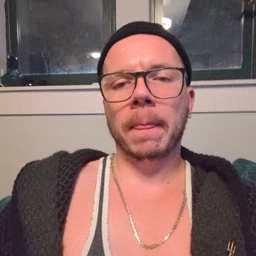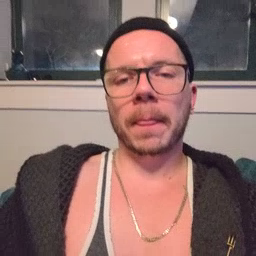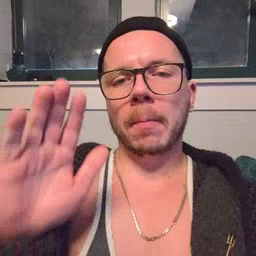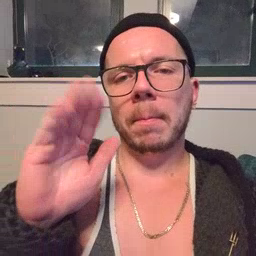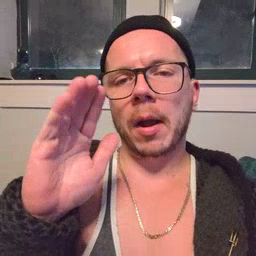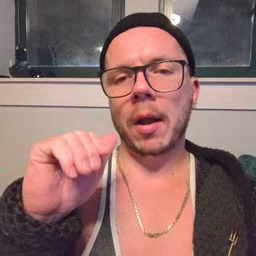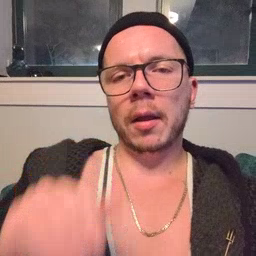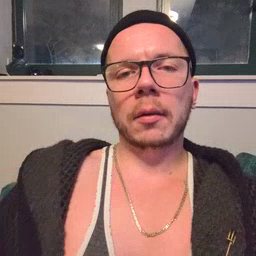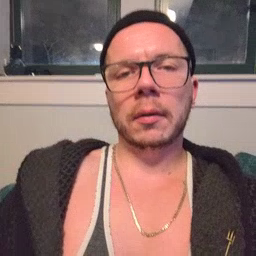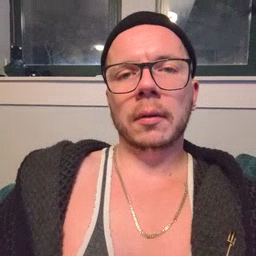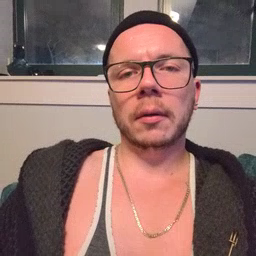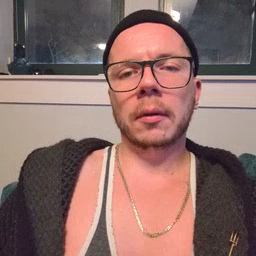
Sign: bye